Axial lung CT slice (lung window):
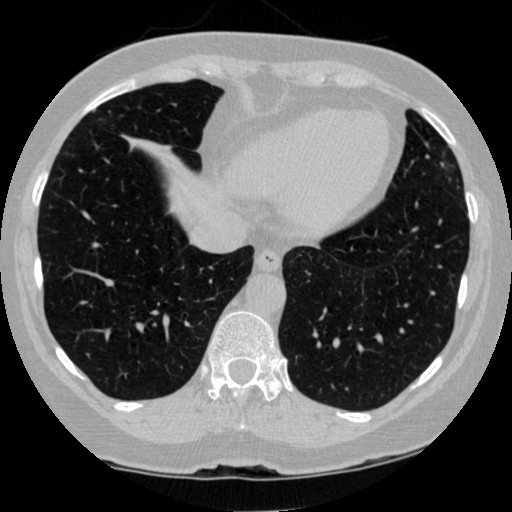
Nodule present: no